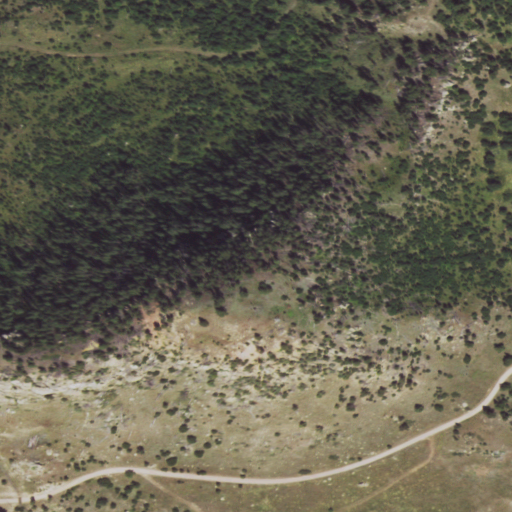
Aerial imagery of mountain in Wyoming named Sugarloaf Mountain containing evergreen forest, grassland, and shrub